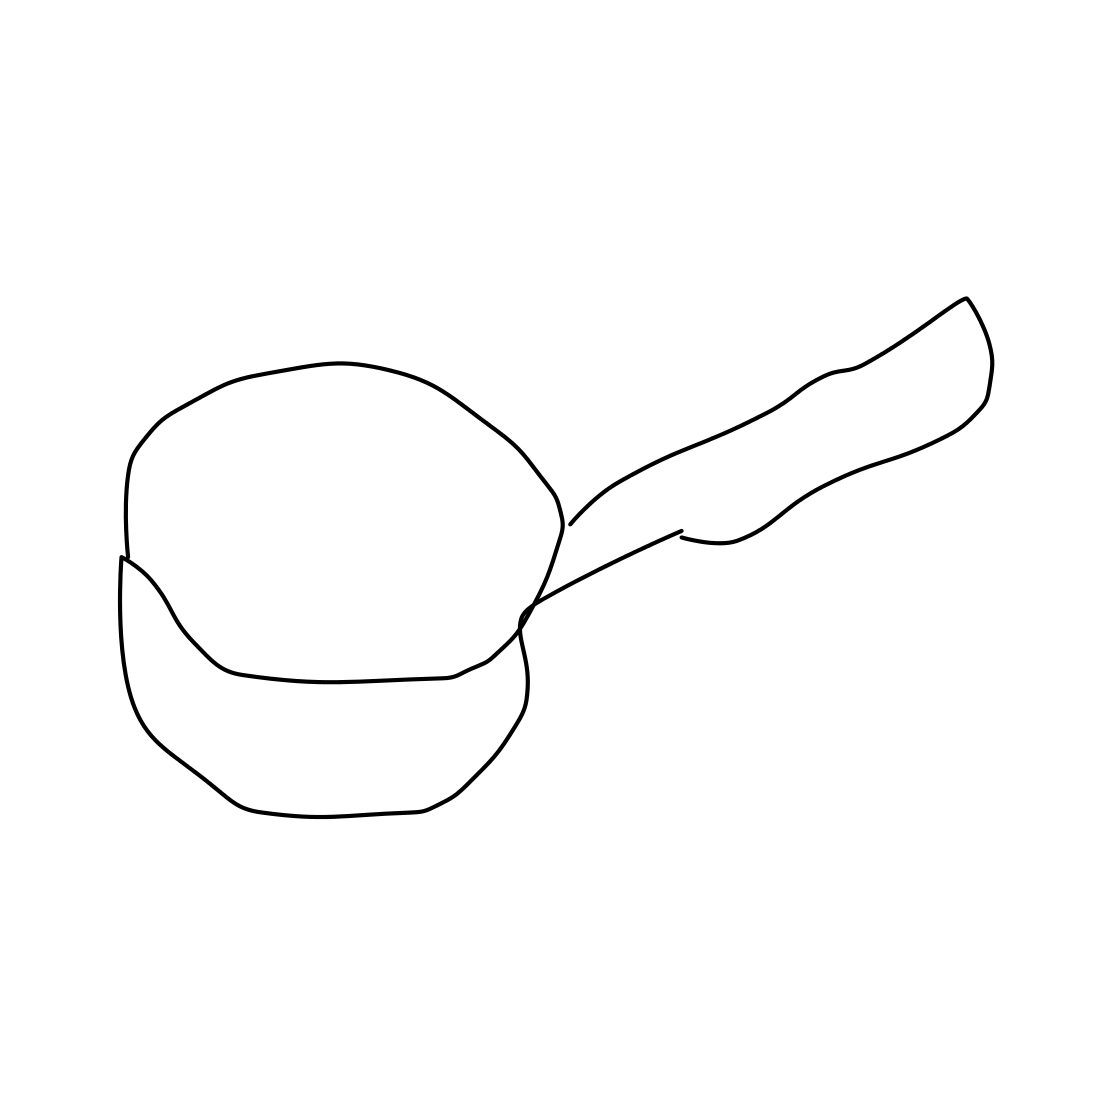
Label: frying-pan